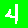
Digit: 4